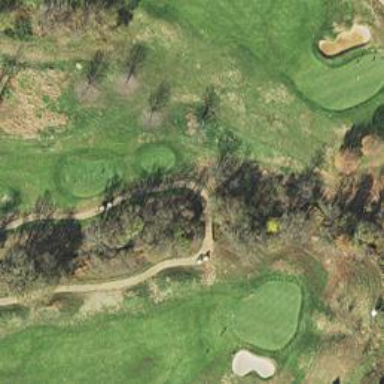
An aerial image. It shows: Service road used as golf cart path.